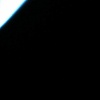
Label: space